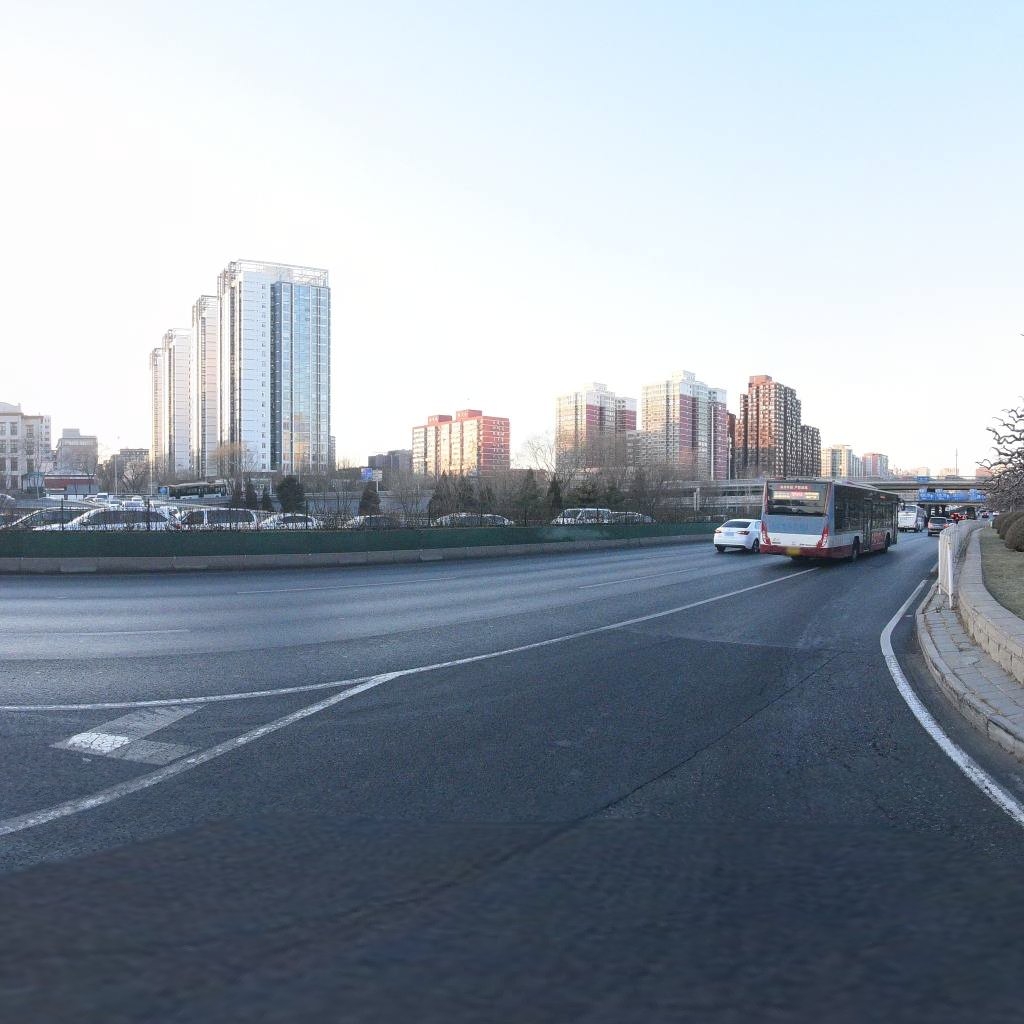
Region: Dongcheng
Road damage annotations: transverse crack